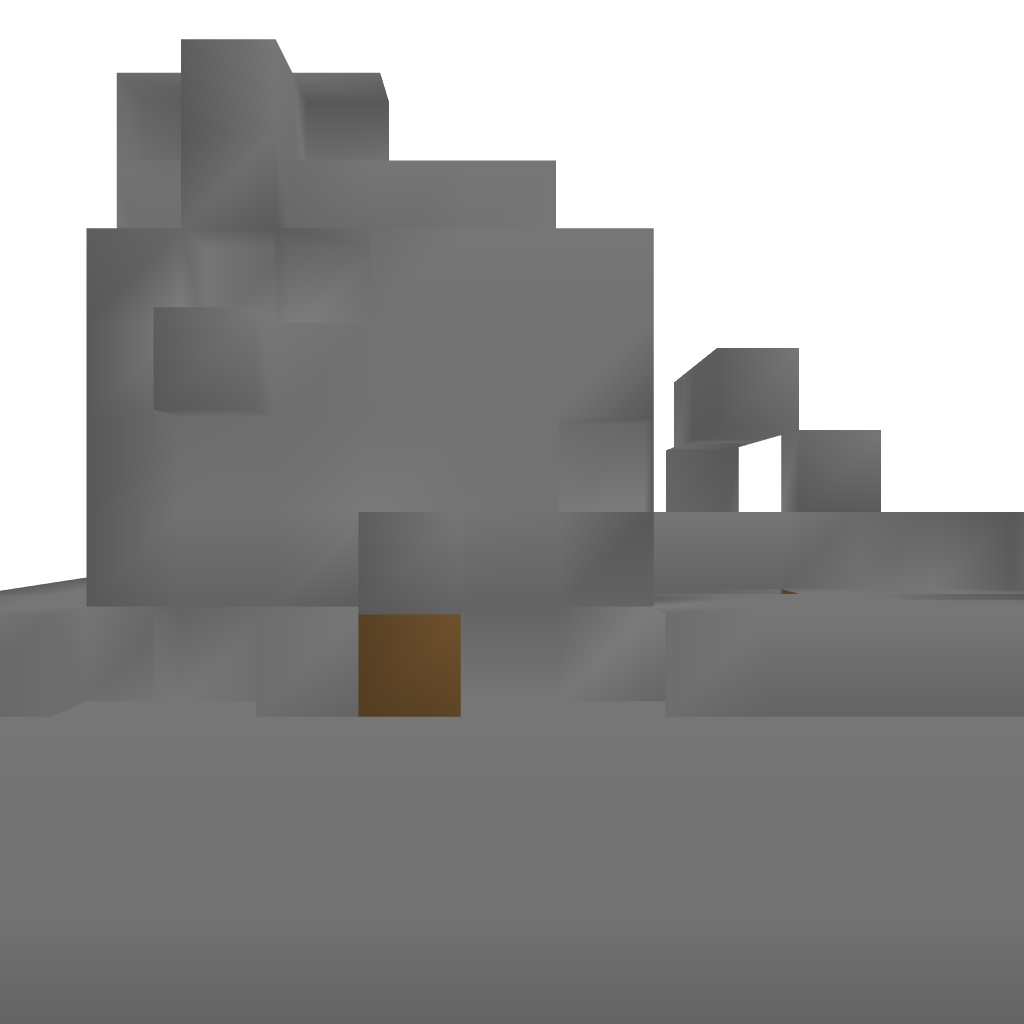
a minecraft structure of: Modern bathroom 2.0 bad low quality